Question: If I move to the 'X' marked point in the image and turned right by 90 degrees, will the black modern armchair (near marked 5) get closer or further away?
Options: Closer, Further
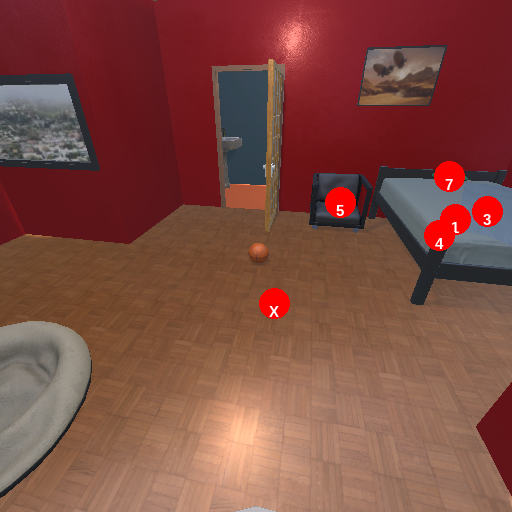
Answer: Closer